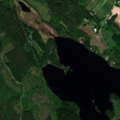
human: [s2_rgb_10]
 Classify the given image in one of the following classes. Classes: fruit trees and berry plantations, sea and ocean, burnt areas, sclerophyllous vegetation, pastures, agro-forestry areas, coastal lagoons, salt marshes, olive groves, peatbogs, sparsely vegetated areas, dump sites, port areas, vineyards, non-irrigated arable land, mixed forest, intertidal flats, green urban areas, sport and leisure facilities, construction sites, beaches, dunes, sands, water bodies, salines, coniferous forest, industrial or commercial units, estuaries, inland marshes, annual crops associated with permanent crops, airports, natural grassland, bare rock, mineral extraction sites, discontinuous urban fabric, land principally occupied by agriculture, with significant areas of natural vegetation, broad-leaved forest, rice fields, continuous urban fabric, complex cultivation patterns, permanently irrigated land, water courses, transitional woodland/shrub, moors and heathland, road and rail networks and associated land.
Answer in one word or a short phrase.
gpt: coniferous forest, mixed forest, transitional woodland/shrub, water bodies